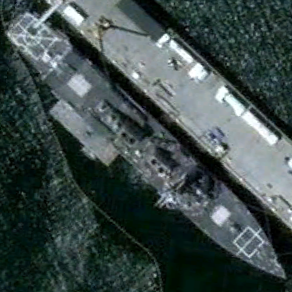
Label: destroyer